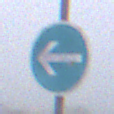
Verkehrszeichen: VorgeschriebeneFahrtrichtungHierLinks
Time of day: MorningAfternoon
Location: Outdoor (RoadRail)
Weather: Overcast
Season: NotSpecified
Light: Natural